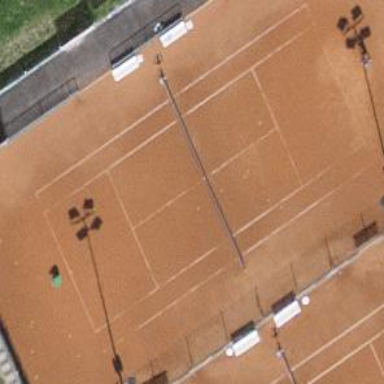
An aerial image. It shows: Clay tennis court on the leisure land pitch.